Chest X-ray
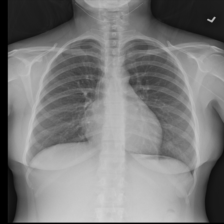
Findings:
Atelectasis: negative
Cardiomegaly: negative
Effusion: negative
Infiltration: negative
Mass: negative
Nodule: negative
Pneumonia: negative
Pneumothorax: negative
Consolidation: negative
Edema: negative
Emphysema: negative
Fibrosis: negative
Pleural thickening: negative
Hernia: negative